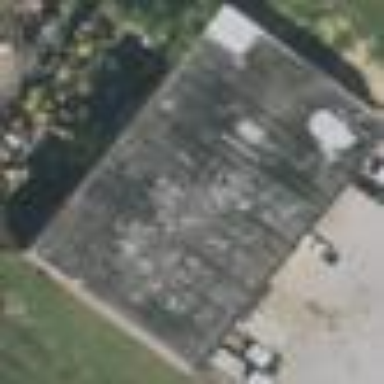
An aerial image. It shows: Warehouse building.